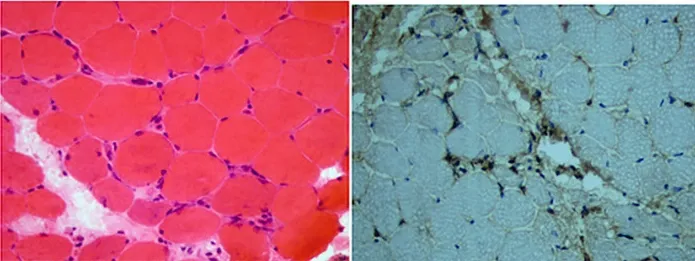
Muscle biopsy of left musculus biceps brachii. (A) Hematoxylin and Eosin (HE) staining showed perifascicular atrophy of muscle fibers, and perivascular inflammatory infiltrates (x40). No regenerating muscle fibers are observed, and there is no apparent nuclear migration of muscle fibers.
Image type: pathology (h&e)